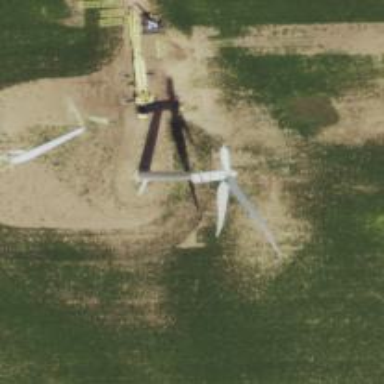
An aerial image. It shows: Wind generator of the horizontal axis type made by Vestas.